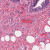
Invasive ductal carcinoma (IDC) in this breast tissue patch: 0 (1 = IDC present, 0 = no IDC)